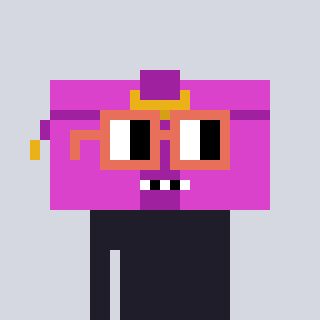
a pixel art character with square orange glasses, a clutch-shaped head and a redpinkish-colored body on a cool background